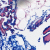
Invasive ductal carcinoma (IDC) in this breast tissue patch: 0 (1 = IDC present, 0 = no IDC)